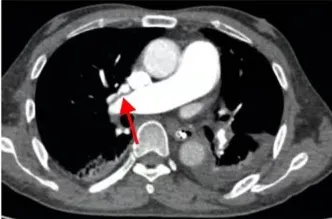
The patient's pulmonary artery CT angiography showed less embolism on the 15th postoperative day than before. Slight filling defect in the right pulmonary artery.
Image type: radiology (ct)